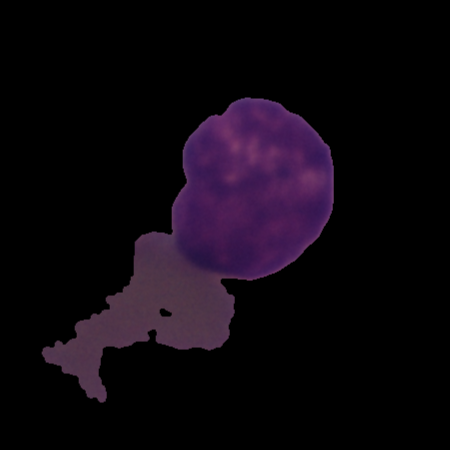
Label: cancer